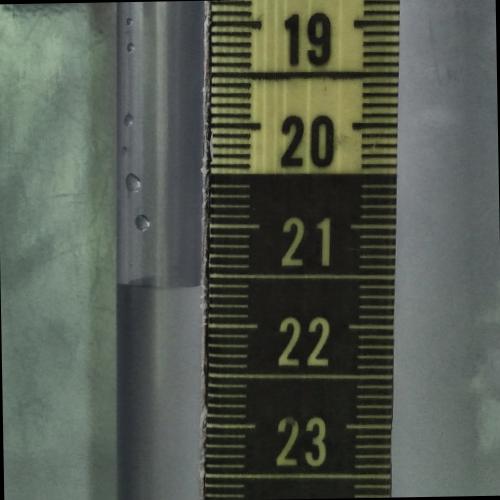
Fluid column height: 21.6 cm